Interaction volume radius: 5 \u00c5
Interaction volume height: 15 \u00c5
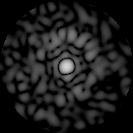
Disorder parameter: 0.8427